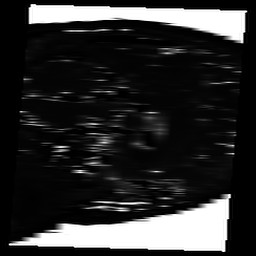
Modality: T2map
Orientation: sagittal
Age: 23
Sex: male
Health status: ill